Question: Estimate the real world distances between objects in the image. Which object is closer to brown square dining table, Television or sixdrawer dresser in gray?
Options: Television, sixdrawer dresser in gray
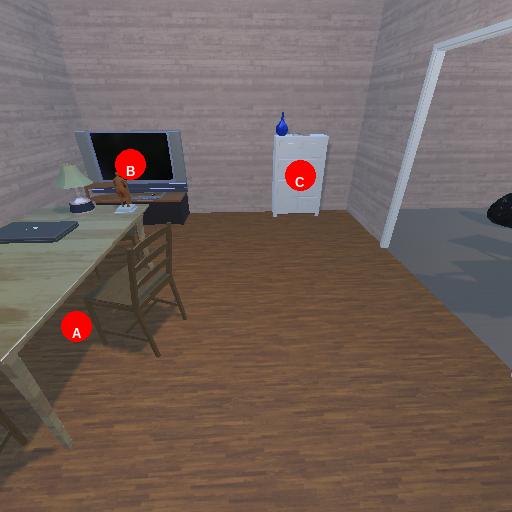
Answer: Television